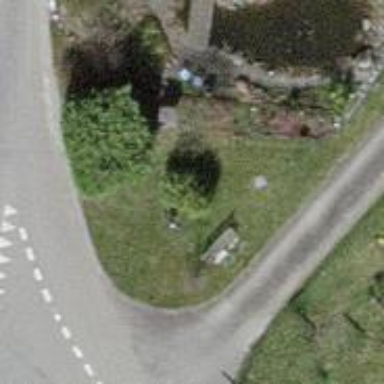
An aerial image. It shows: Brown bench.